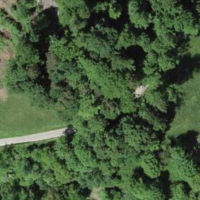
EUNIS habitat code: 44
Species observed at this site:
Agrimonia eupatoria
Gomphocerippus rufus
Buteo buteo
Melittis melissophyllum
Campanula trachelium